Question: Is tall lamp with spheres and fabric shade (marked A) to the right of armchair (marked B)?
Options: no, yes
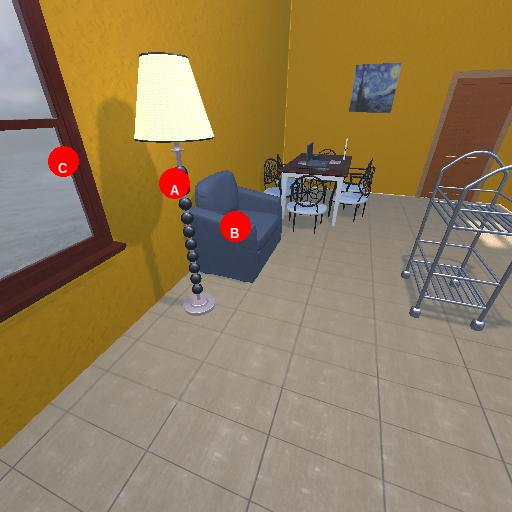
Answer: no